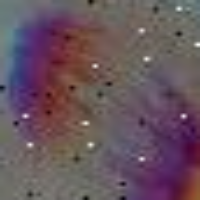
Label: anaphase